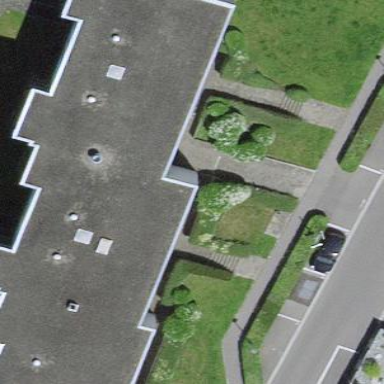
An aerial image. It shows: Building.